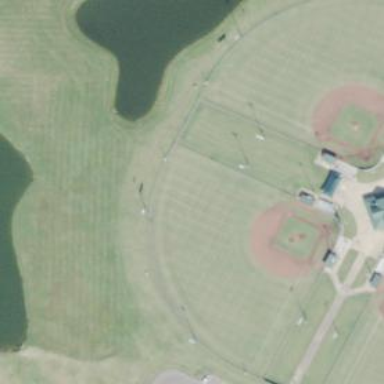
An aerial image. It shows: Grass baseball pitch for leisure and sport.